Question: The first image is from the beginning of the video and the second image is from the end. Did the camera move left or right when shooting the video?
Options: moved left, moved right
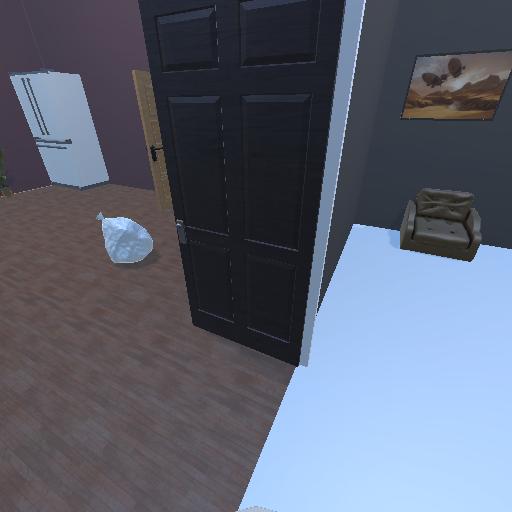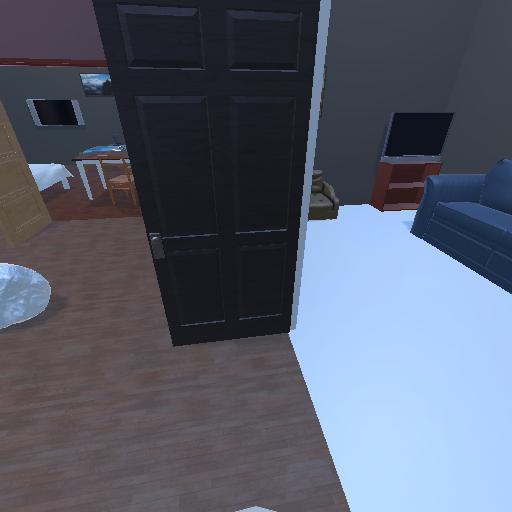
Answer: moved left